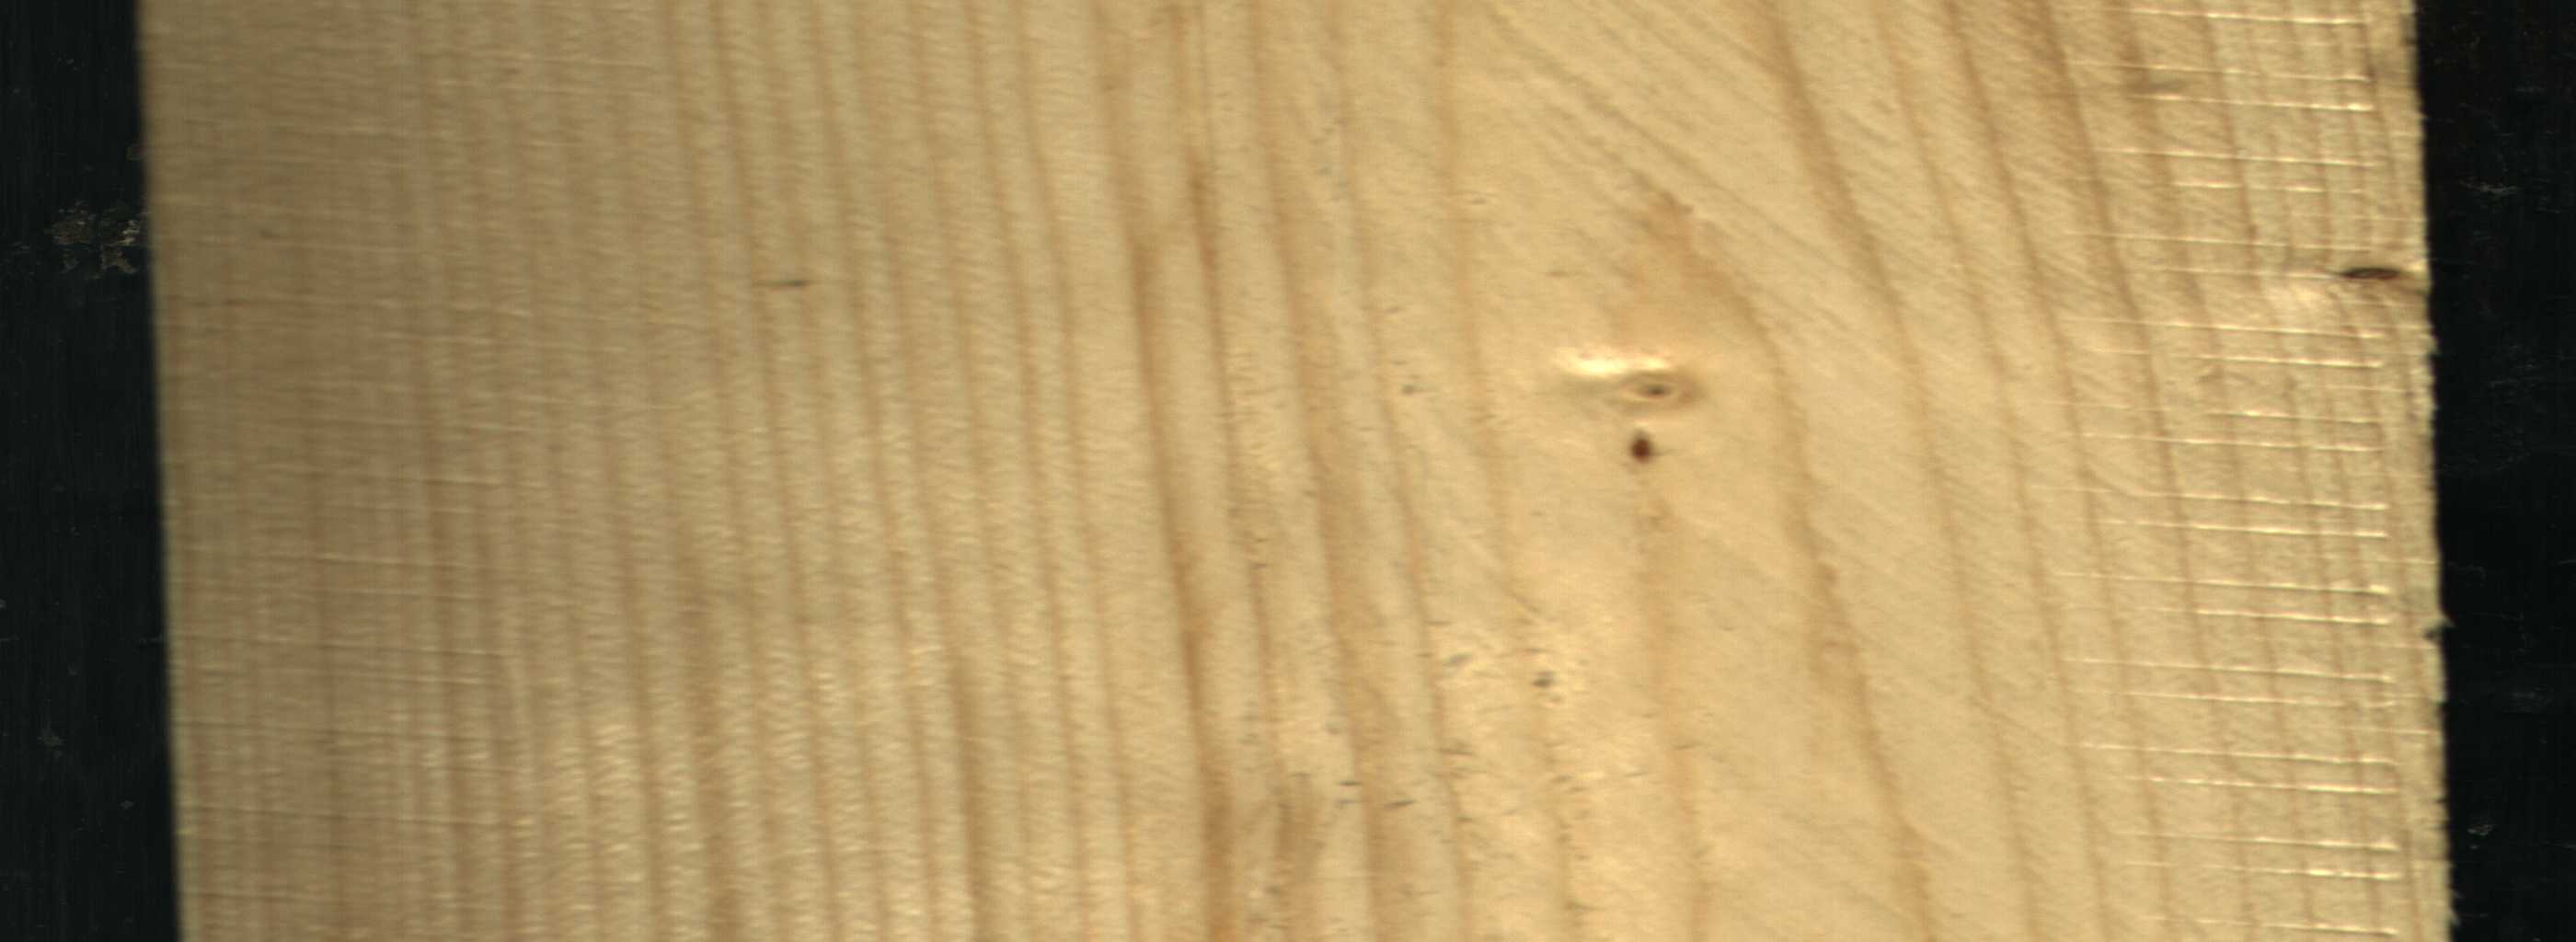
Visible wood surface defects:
Live_Knot
Live_Knot
Live_Knot